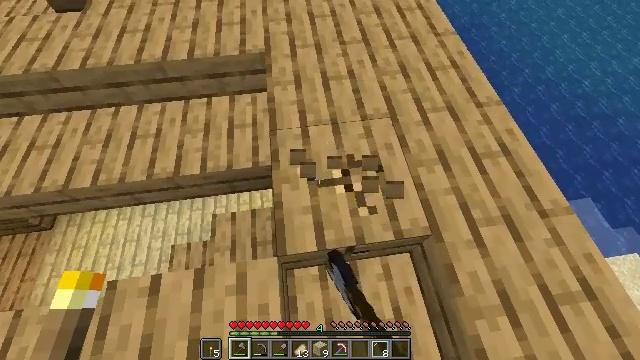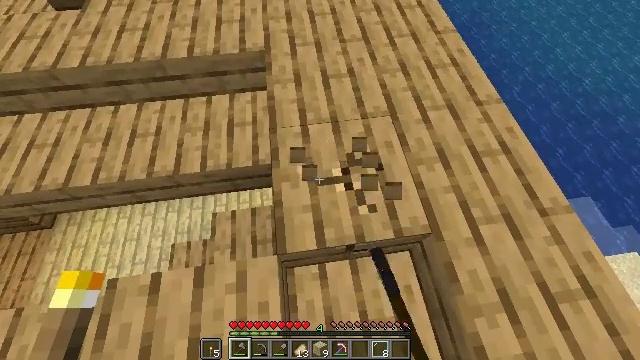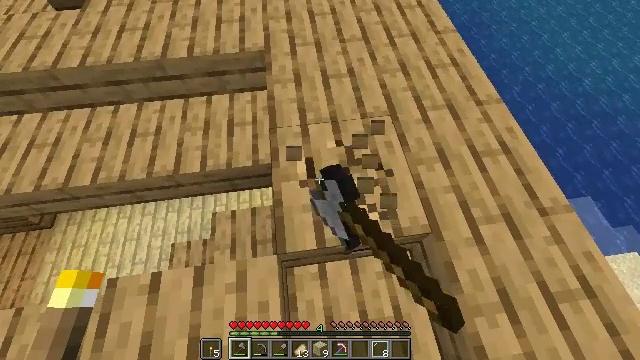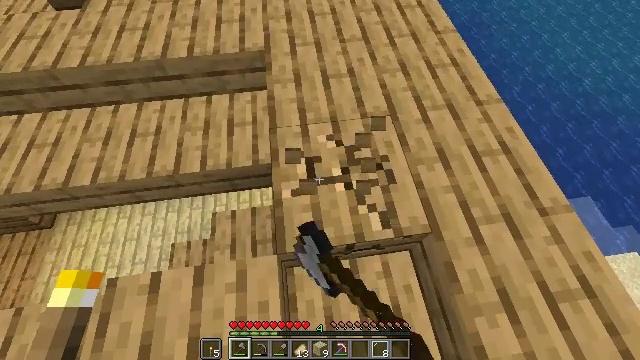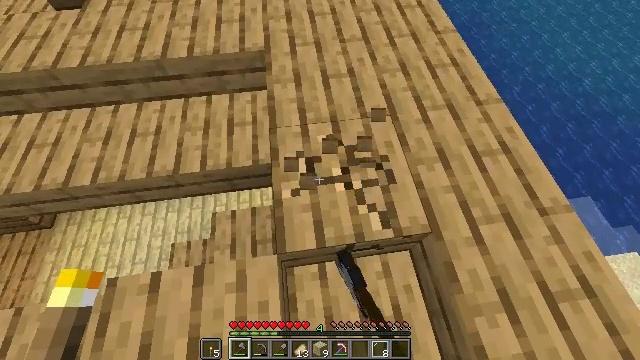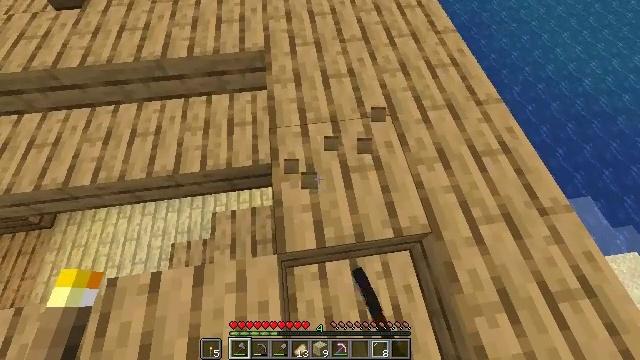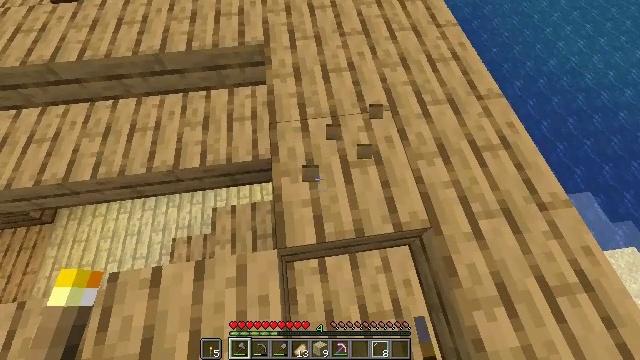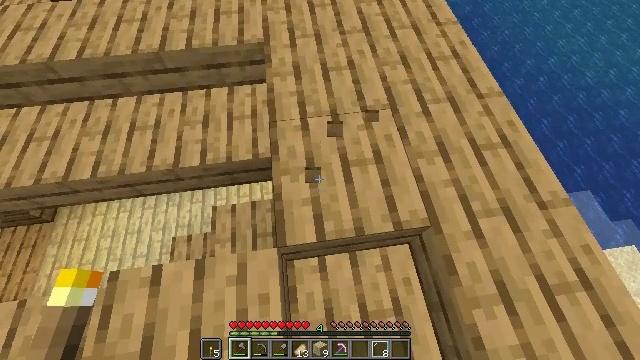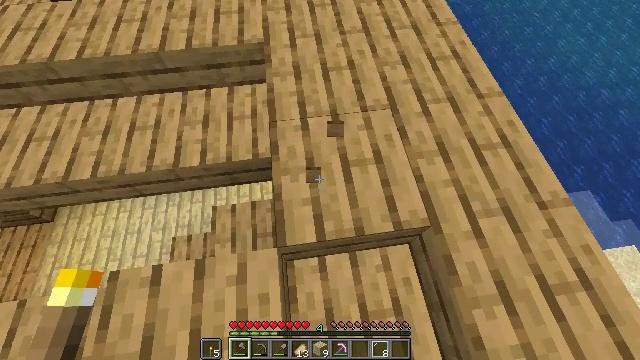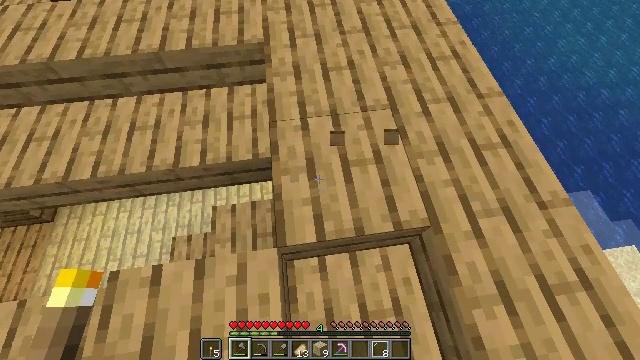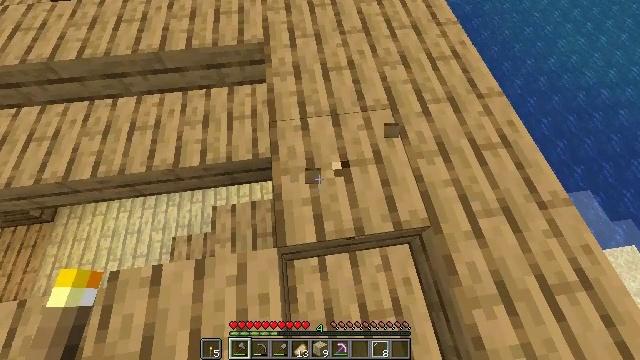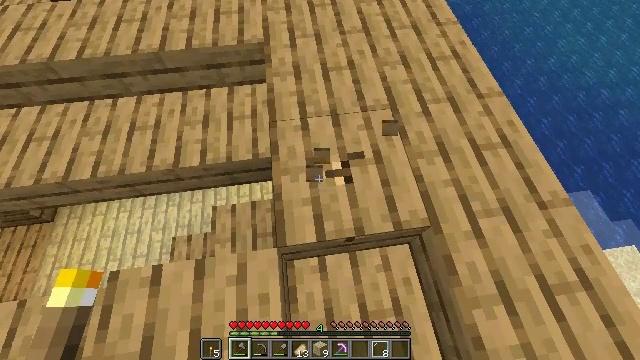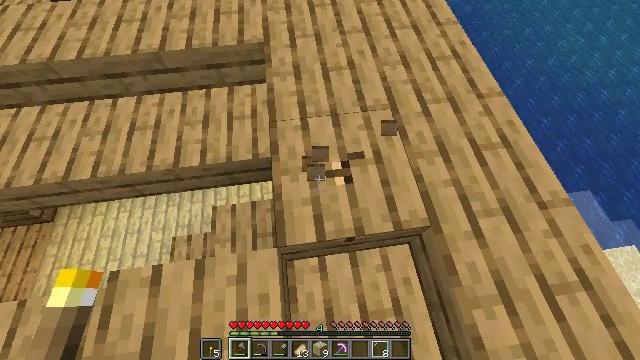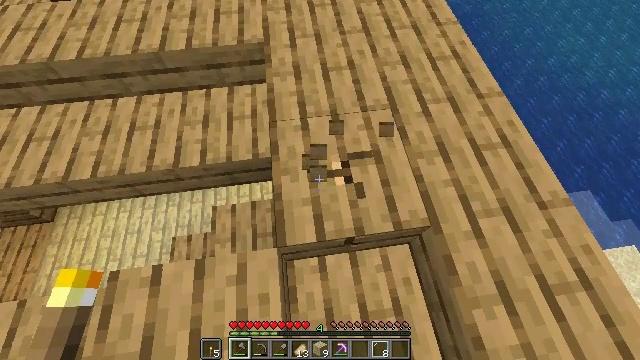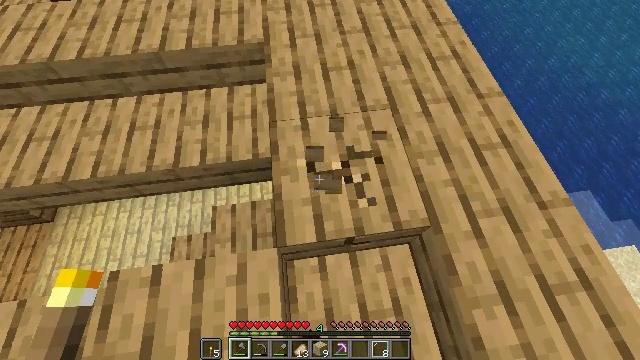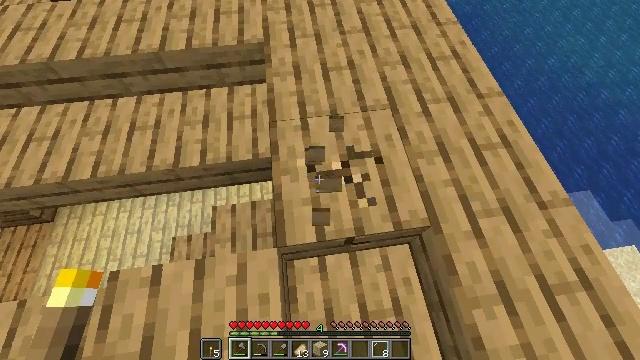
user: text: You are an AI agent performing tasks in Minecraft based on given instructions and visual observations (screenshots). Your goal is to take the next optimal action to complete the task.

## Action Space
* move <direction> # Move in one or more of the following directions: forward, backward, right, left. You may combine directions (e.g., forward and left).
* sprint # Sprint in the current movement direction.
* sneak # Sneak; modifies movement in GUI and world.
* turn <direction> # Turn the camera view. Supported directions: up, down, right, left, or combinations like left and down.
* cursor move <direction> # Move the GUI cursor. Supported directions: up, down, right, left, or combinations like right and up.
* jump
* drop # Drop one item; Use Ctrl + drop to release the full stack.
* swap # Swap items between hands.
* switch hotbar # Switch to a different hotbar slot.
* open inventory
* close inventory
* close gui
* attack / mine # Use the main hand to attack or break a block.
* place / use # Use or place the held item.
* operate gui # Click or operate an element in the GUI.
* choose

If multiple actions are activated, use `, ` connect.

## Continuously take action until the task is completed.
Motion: motion action
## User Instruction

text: Attack the oak slab to collect it.
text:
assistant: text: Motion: attack / mine
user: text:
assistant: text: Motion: attack / mine
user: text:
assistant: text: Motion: attack / mine
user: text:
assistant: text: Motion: attack / mine
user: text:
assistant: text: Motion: no_op
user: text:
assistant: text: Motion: turn down
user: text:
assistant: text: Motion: no_op
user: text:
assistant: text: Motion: no_op
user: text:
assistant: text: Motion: attack / mine
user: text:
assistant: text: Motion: attack / mine
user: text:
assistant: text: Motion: attack / mine
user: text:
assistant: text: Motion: attack / mine
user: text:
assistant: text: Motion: attack / mine
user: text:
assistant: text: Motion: attack / mine
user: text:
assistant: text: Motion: attack / mine
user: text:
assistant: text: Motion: attack / mine
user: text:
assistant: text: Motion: attack / mine
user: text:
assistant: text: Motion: attack / mine
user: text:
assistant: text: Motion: attack / mine
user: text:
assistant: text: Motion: attack / mine
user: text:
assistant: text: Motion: attack / mine
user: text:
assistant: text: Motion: attack / mine
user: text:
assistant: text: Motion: attack / mine
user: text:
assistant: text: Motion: attack / mine
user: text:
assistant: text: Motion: attack / mine
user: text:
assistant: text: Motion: turn up, attack / mine
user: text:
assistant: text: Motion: attack / mine
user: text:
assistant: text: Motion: attack / mine
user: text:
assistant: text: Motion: turn up, attack / mine
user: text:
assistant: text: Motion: turn up, attack / mine